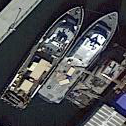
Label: civil